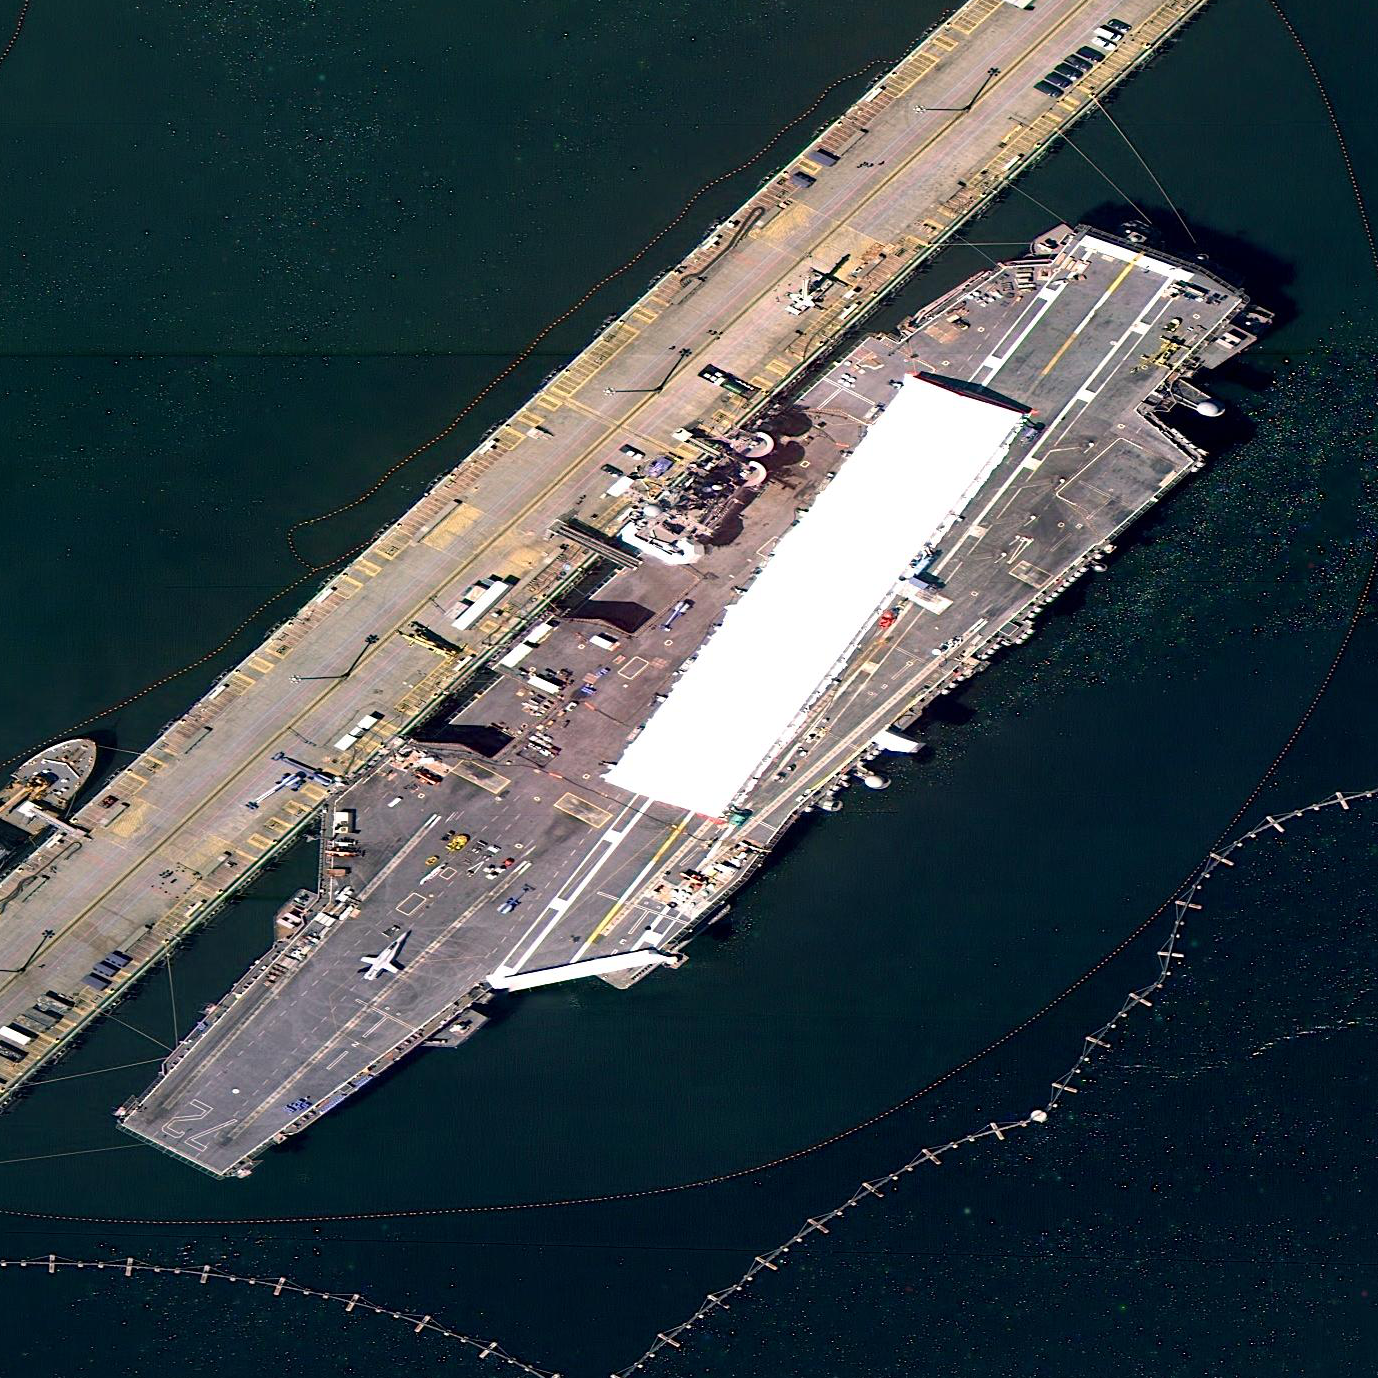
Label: Nimitz-class_aircraft_carrier